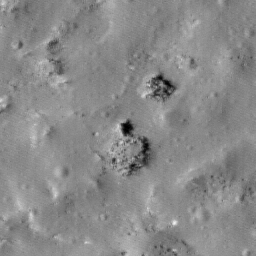
Pit: Lalande 3a
Host crater: Lalande
Host type: impact_melt
Lunar coordinates: latitude -4.532, longitude 351.489